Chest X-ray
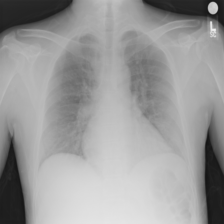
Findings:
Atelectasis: negative
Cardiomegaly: negative
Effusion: negative
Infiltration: negative
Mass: negative
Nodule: negative
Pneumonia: negative
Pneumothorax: negative
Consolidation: negative
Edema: negative
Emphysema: negative
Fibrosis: negative
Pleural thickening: negative
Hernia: negative